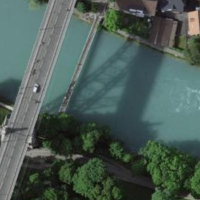
EUNIS habitat code: 53
Species observed at this site:
Tachymarptis melba
Corvus corone
Lonicera acuminata
Impatiens parviflora
Sisymbrium officinale
Geranium robertianum
Troglodytes troglodytes
Hirundo rustica
Streptopelia decaocto
Corvus frugilegus
Phoenicurus ochruros
Symphoricarpos albus
Cephalanthera longifolia